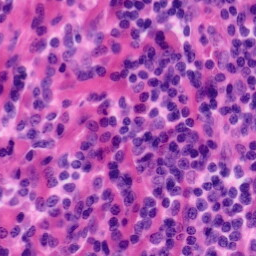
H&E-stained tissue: Tonsil